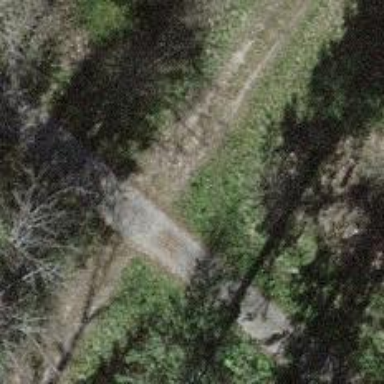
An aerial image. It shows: Unpaved track with grade 3 track type.